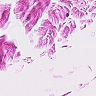
Metastatic tissue present: no